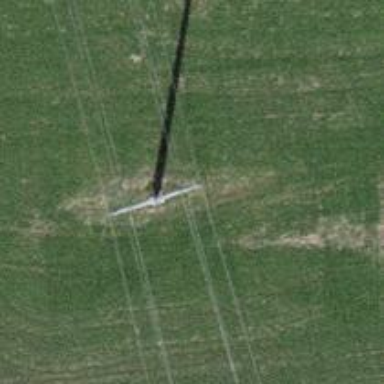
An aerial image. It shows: Minor power line with three cables.